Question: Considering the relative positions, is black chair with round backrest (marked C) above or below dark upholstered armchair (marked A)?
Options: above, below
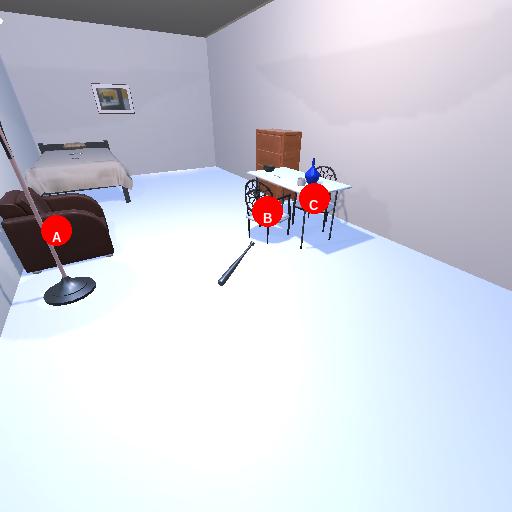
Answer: above